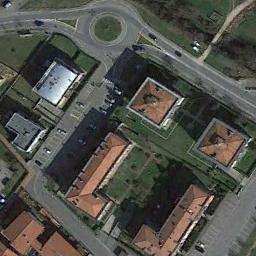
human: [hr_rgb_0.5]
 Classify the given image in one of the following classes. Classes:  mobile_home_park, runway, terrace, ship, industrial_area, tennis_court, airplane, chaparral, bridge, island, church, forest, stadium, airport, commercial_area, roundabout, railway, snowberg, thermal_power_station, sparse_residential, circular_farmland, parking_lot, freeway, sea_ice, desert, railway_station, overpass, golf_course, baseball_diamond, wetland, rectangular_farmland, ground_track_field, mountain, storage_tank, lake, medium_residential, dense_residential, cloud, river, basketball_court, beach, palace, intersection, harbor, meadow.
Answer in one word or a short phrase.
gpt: roundabout